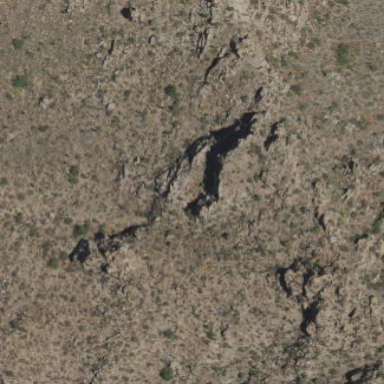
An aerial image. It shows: Landscape dominated by bare rock.